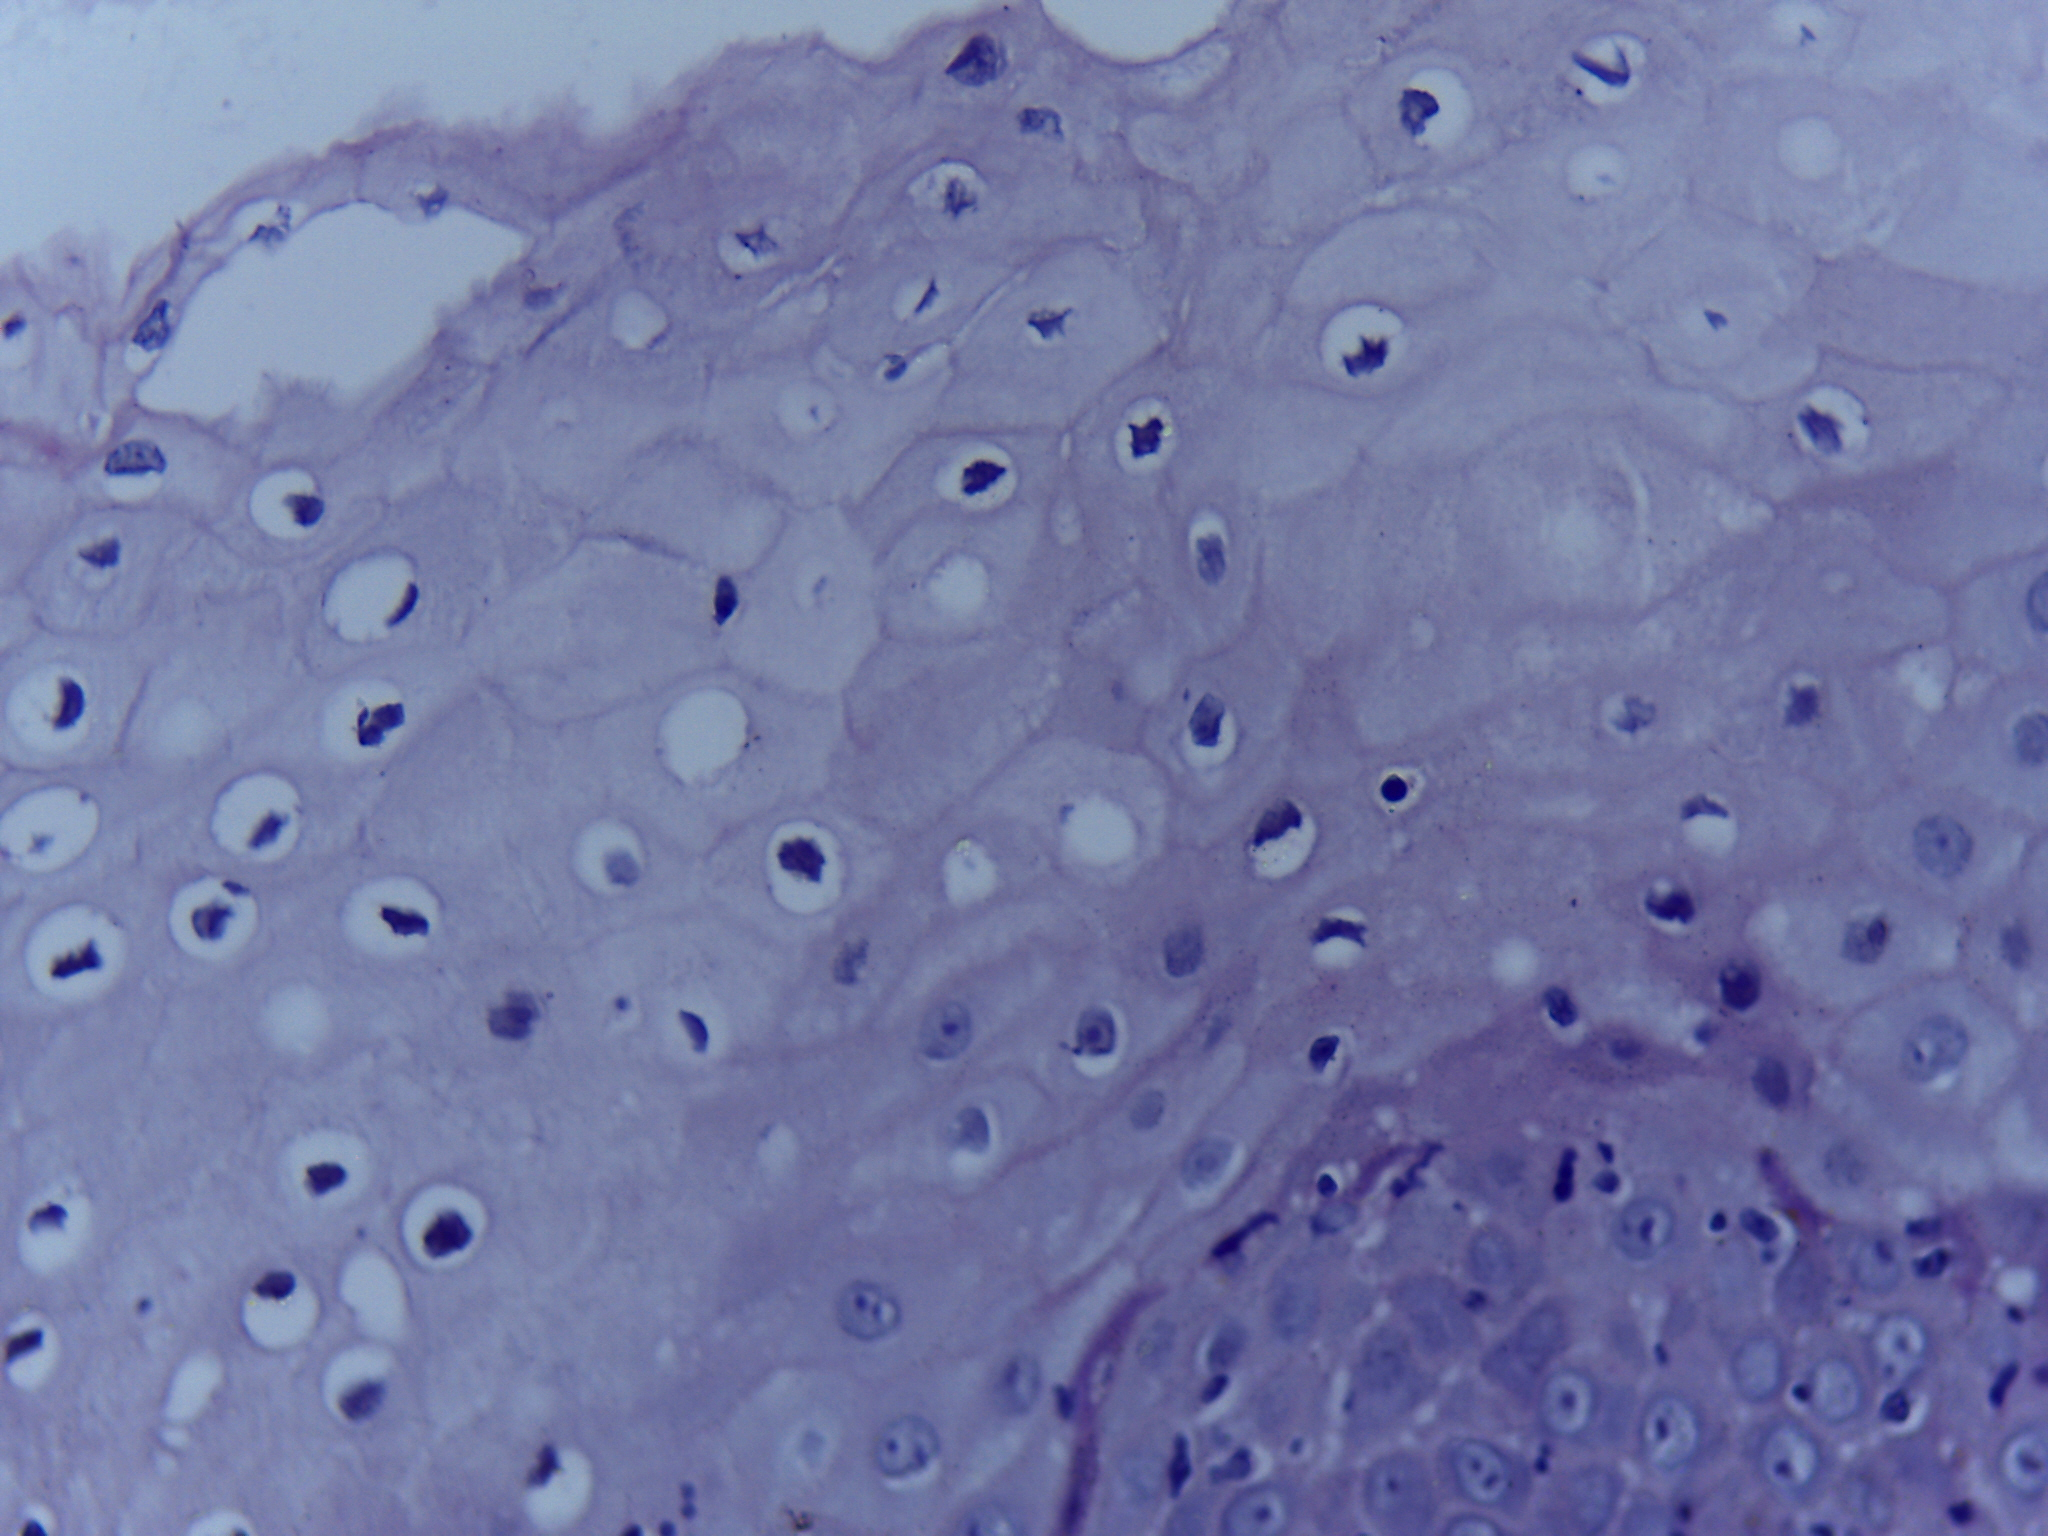
Diagnosis: OSCC